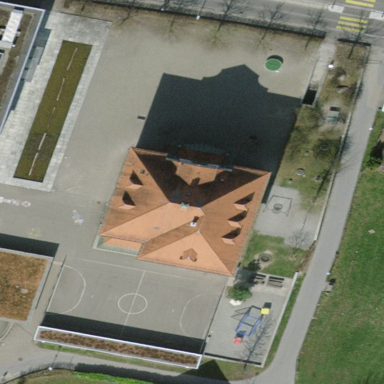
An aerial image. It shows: School.